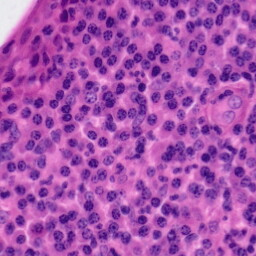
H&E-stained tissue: Tonsil